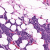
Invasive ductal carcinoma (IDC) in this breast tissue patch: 1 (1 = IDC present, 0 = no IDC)